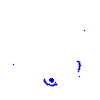
Particle: pion